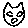
Label: cat